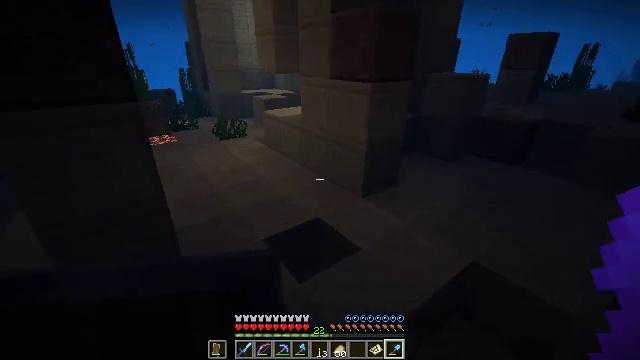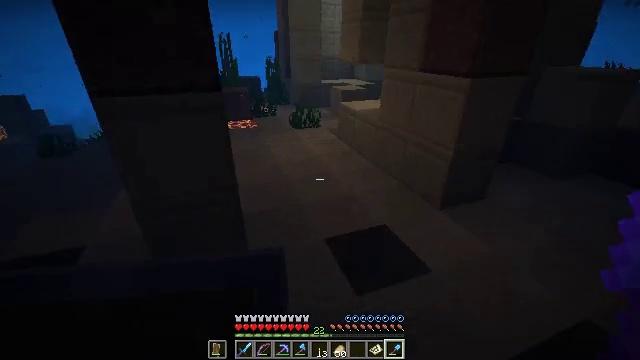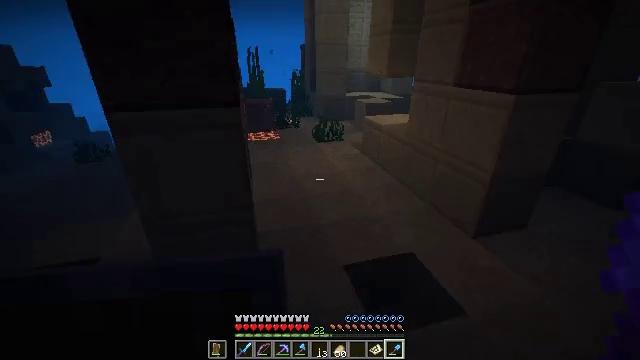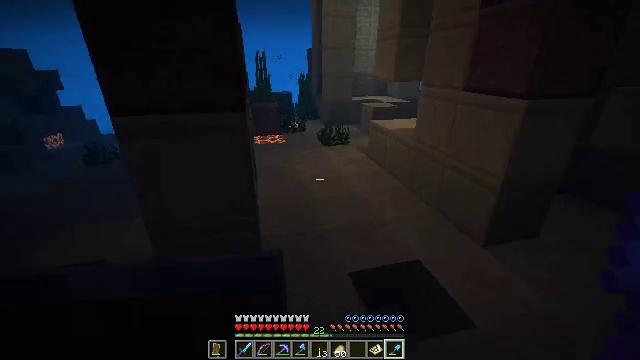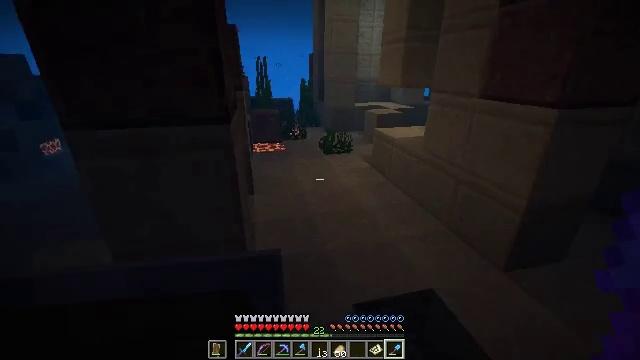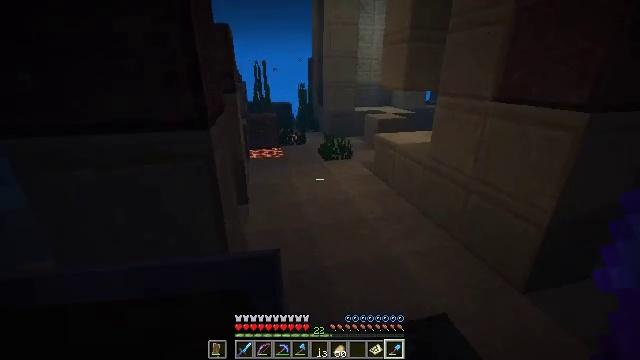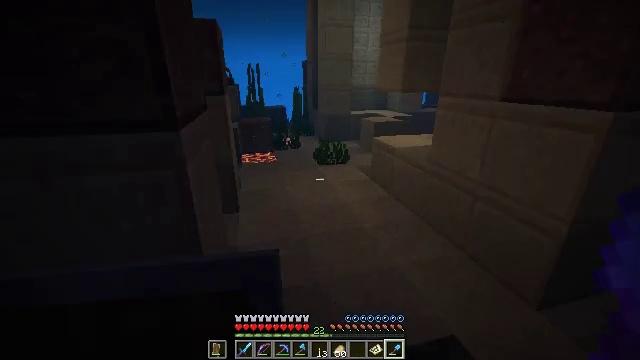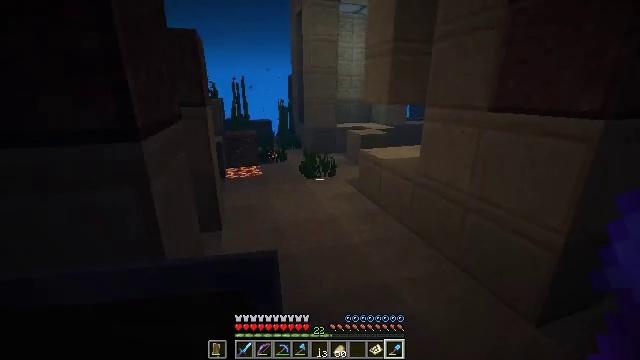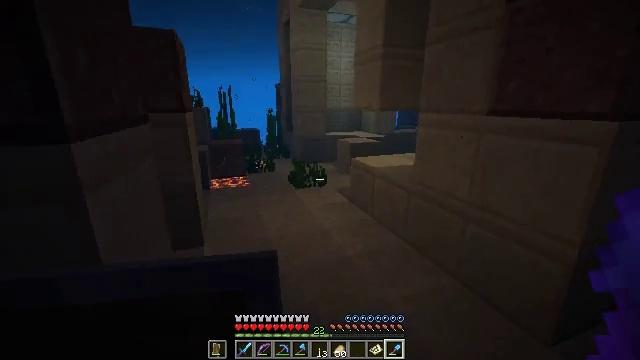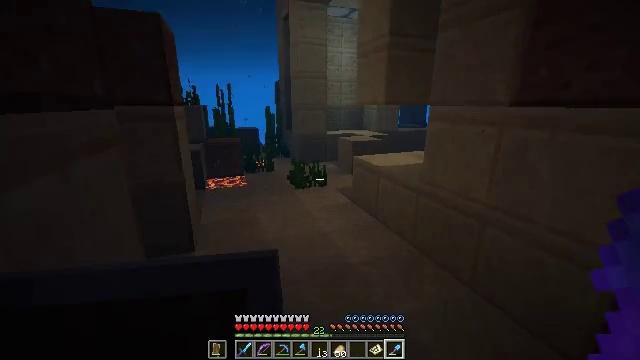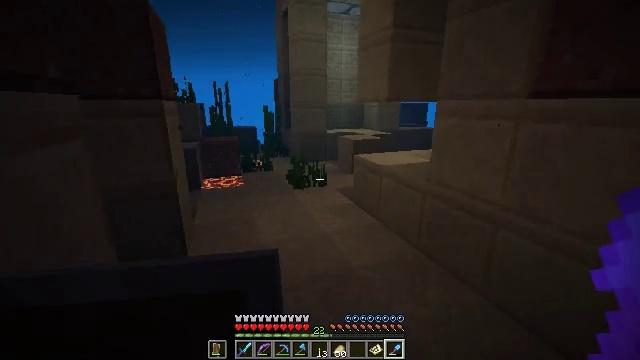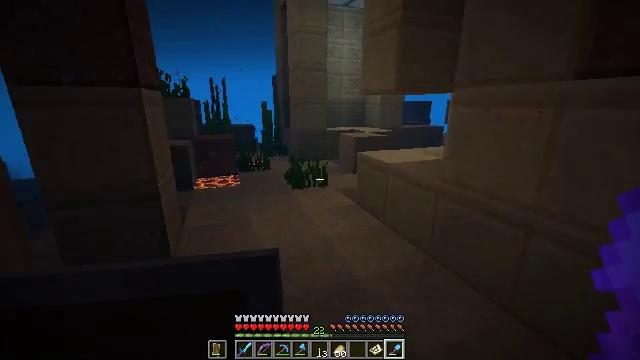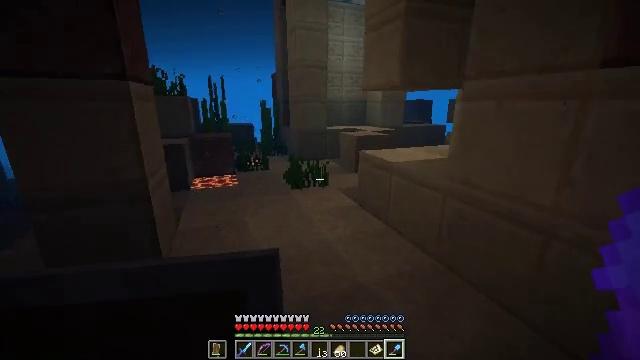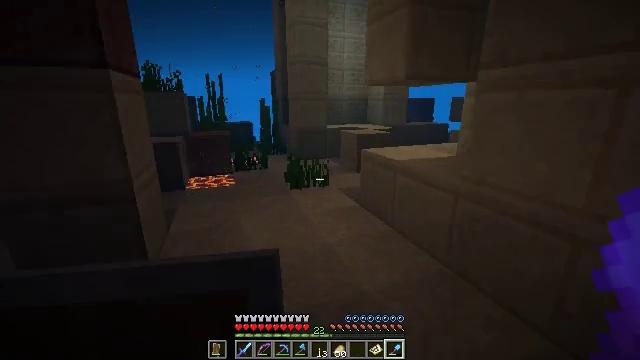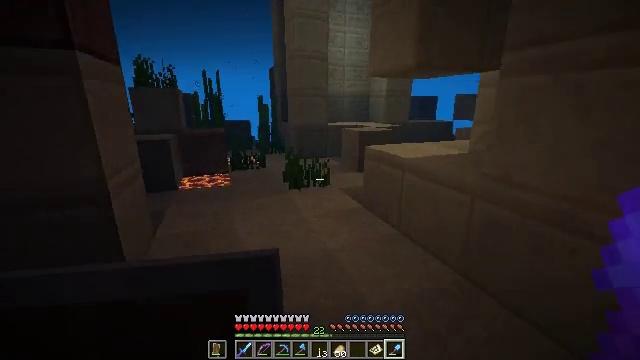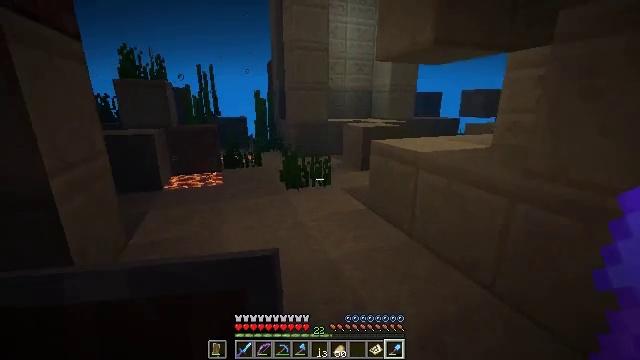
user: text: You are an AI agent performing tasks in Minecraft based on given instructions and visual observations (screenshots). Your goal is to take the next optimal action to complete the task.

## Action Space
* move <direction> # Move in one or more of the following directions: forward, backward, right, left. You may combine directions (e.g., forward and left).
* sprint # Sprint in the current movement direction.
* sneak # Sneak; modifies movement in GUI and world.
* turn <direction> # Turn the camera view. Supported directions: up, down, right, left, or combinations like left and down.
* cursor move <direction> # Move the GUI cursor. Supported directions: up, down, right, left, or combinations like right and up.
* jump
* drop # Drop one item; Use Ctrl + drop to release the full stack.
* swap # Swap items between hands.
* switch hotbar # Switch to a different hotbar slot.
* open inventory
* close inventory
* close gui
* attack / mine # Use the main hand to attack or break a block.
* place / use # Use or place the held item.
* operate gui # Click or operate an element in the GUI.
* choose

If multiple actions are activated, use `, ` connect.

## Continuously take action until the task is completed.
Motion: motion action
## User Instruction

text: Attack the ground to gather sand.
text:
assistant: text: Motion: move forward, turn left and down, jump
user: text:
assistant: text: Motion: move forward, turn left and up, jump
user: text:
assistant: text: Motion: move forward, turn left, jump
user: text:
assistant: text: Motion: move forward, turn up
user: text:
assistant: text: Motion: move forward, turn up
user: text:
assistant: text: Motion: move forward, turn right
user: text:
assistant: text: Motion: move forward, turn right and up
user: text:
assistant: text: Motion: move forward, turn right and up
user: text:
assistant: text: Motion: move forward
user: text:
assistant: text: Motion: move forward
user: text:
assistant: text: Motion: move forward
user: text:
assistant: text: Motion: move forward
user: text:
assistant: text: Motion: move forward
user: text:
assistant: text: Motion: move forward
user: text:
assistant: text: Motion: move forward
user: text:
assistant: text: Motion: move forward
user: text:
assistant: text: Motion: move forward, turn right and up
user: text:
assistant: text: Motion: move forward, turn right and up
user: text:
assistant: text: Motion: move forward
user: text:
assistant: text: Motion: move forward, jump
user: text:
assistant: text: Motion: move forward, jump
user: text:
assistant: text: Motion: move forward, jump
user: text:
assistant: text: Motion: move forward, turn right and down, jump
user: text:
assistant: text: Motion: move forward, turn right and down, jump
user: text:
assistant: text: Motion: move forward
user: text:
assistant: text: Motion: move forward and move left, turn right and down
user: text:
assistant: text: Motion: move forward and move left, turn right
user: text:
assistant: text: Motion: move forward and move left, turn right and down
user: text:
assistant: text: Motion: move forward and move left, turn right
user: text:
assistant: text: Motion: move forward and move left, turn right, attack / mine